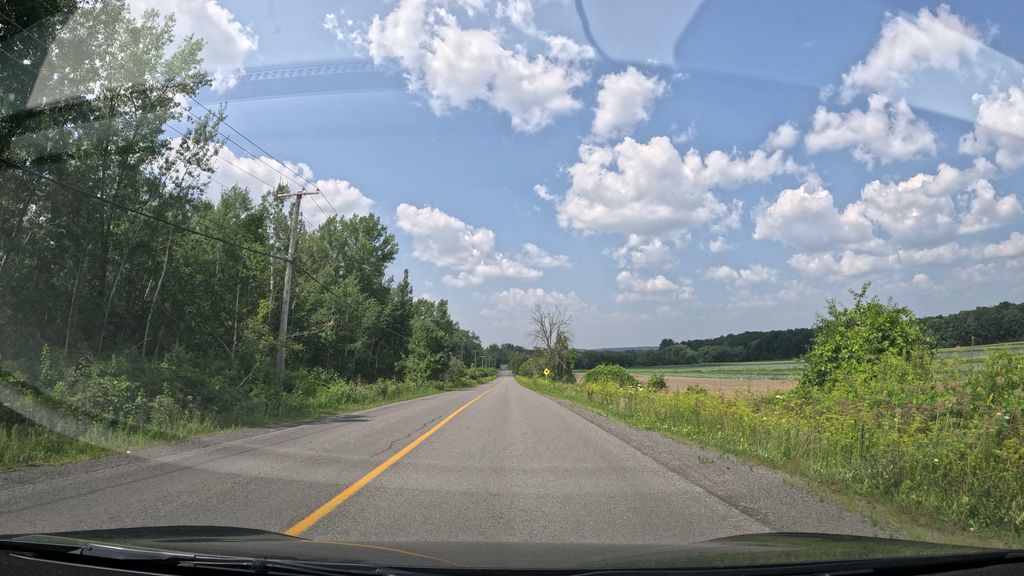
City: montreal